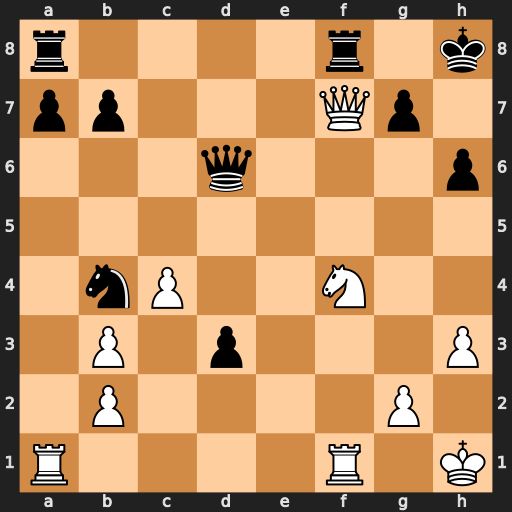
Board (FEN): r4r1k/pp3Qp1/3q3p/8/1nP2N2/1P1p3P/1P4P1/R4R1K
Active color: w
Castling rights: -
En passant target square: -
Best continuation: Ng6+ Qxg6 Qxg6